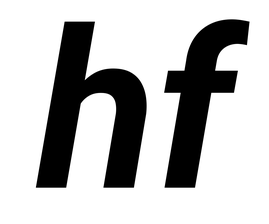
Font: Roboto-Italic_Bold_Italic